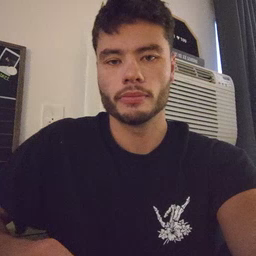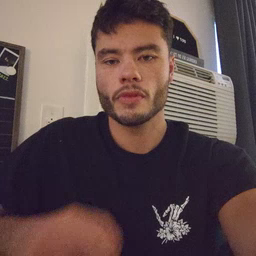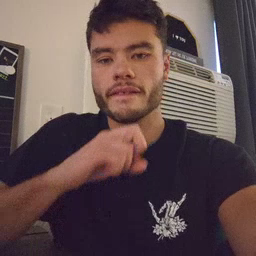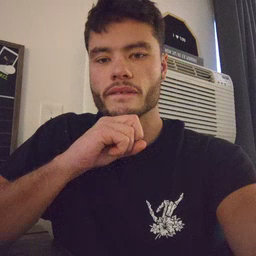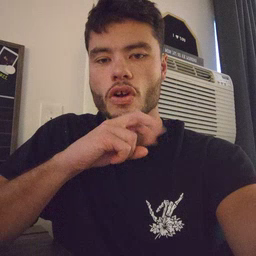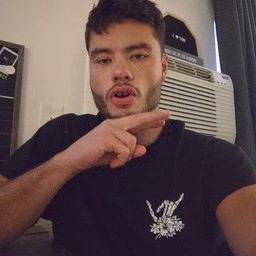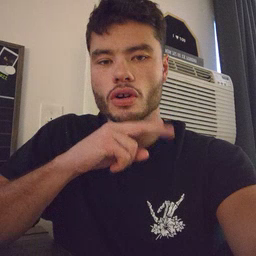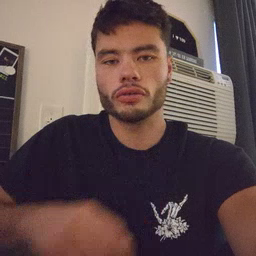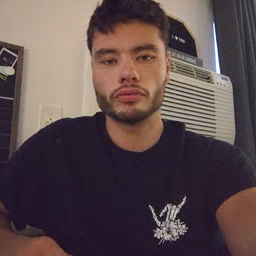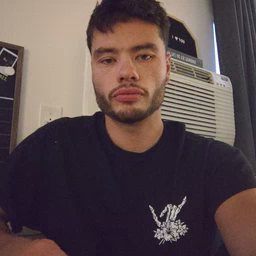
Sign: frog